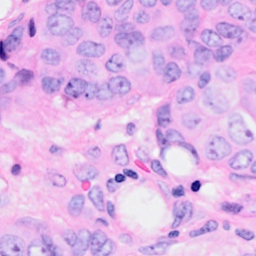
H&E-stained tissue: Breast